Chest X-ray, PA view. Patient: 47 years old, sex M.
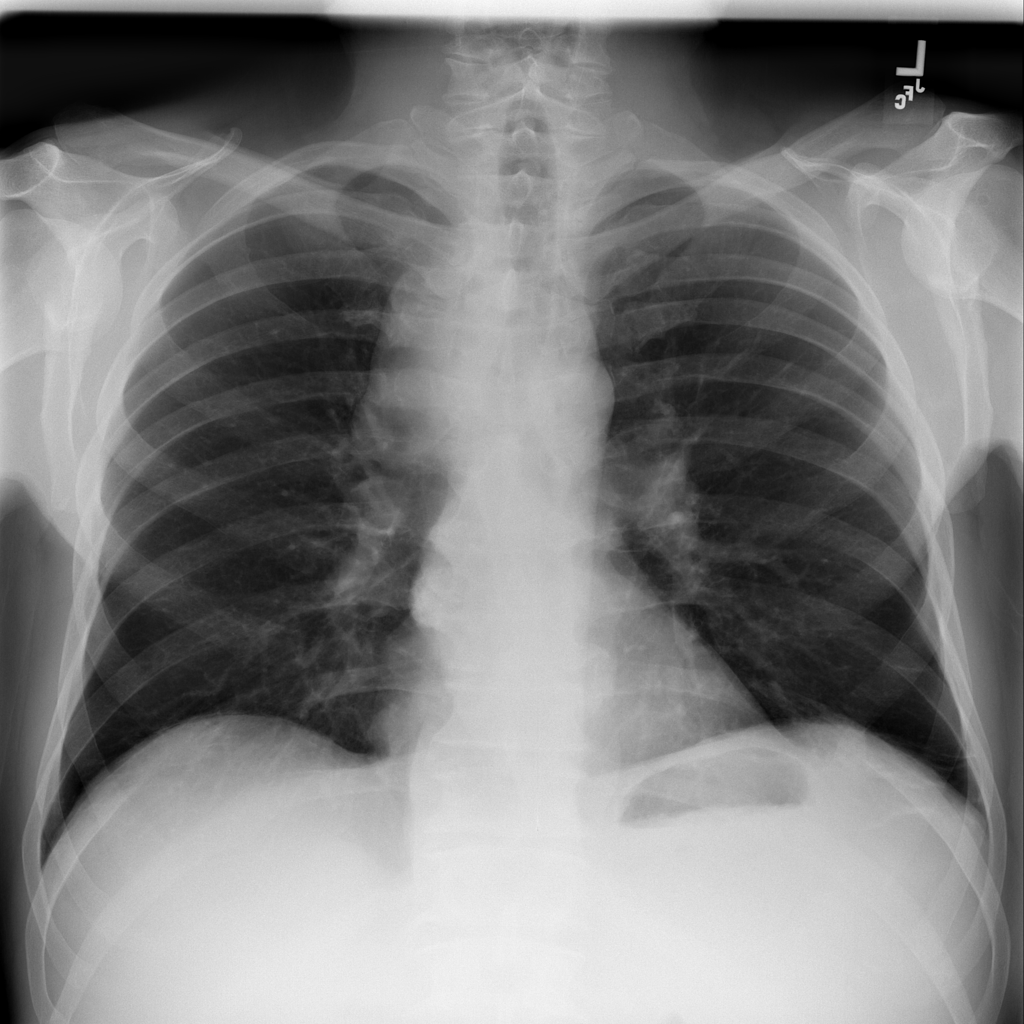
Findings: Mass